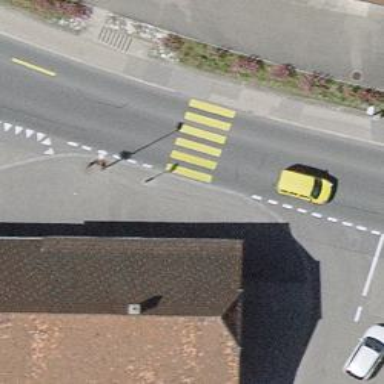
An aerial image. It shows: Zebra crossing on the road.